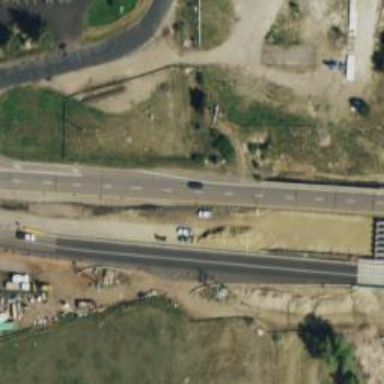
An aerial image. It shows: Primary highway bridge that is also expressway.